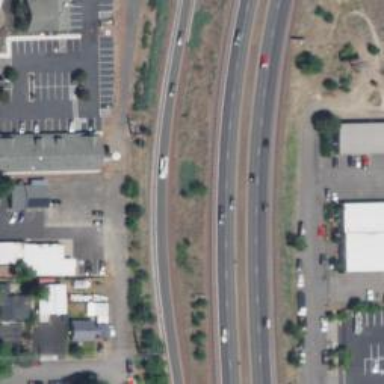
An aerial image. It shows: This image shows trunk highway that functions as expressway.